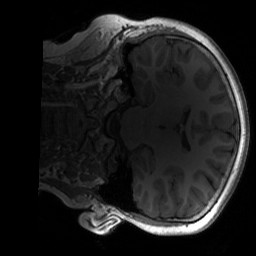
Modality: T1w
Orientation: coronal
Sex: male
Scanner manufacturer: siemens
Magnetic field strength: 3 T
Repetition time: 1.9 s
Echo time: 0.00243 s